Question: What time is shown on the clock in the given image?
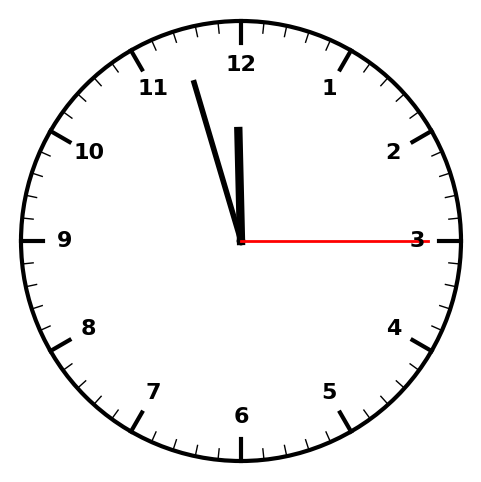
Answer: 11:57:15